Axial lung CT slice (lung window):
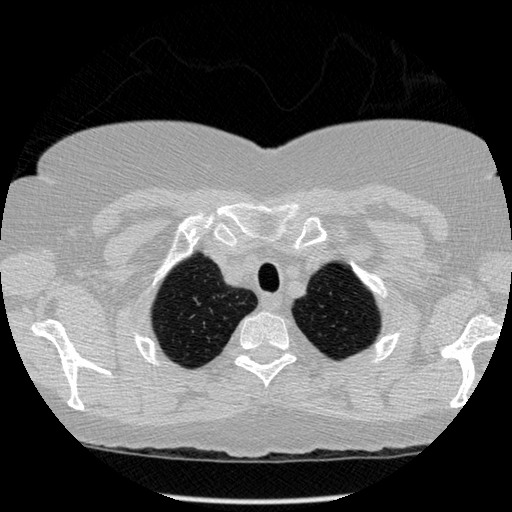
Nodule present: no